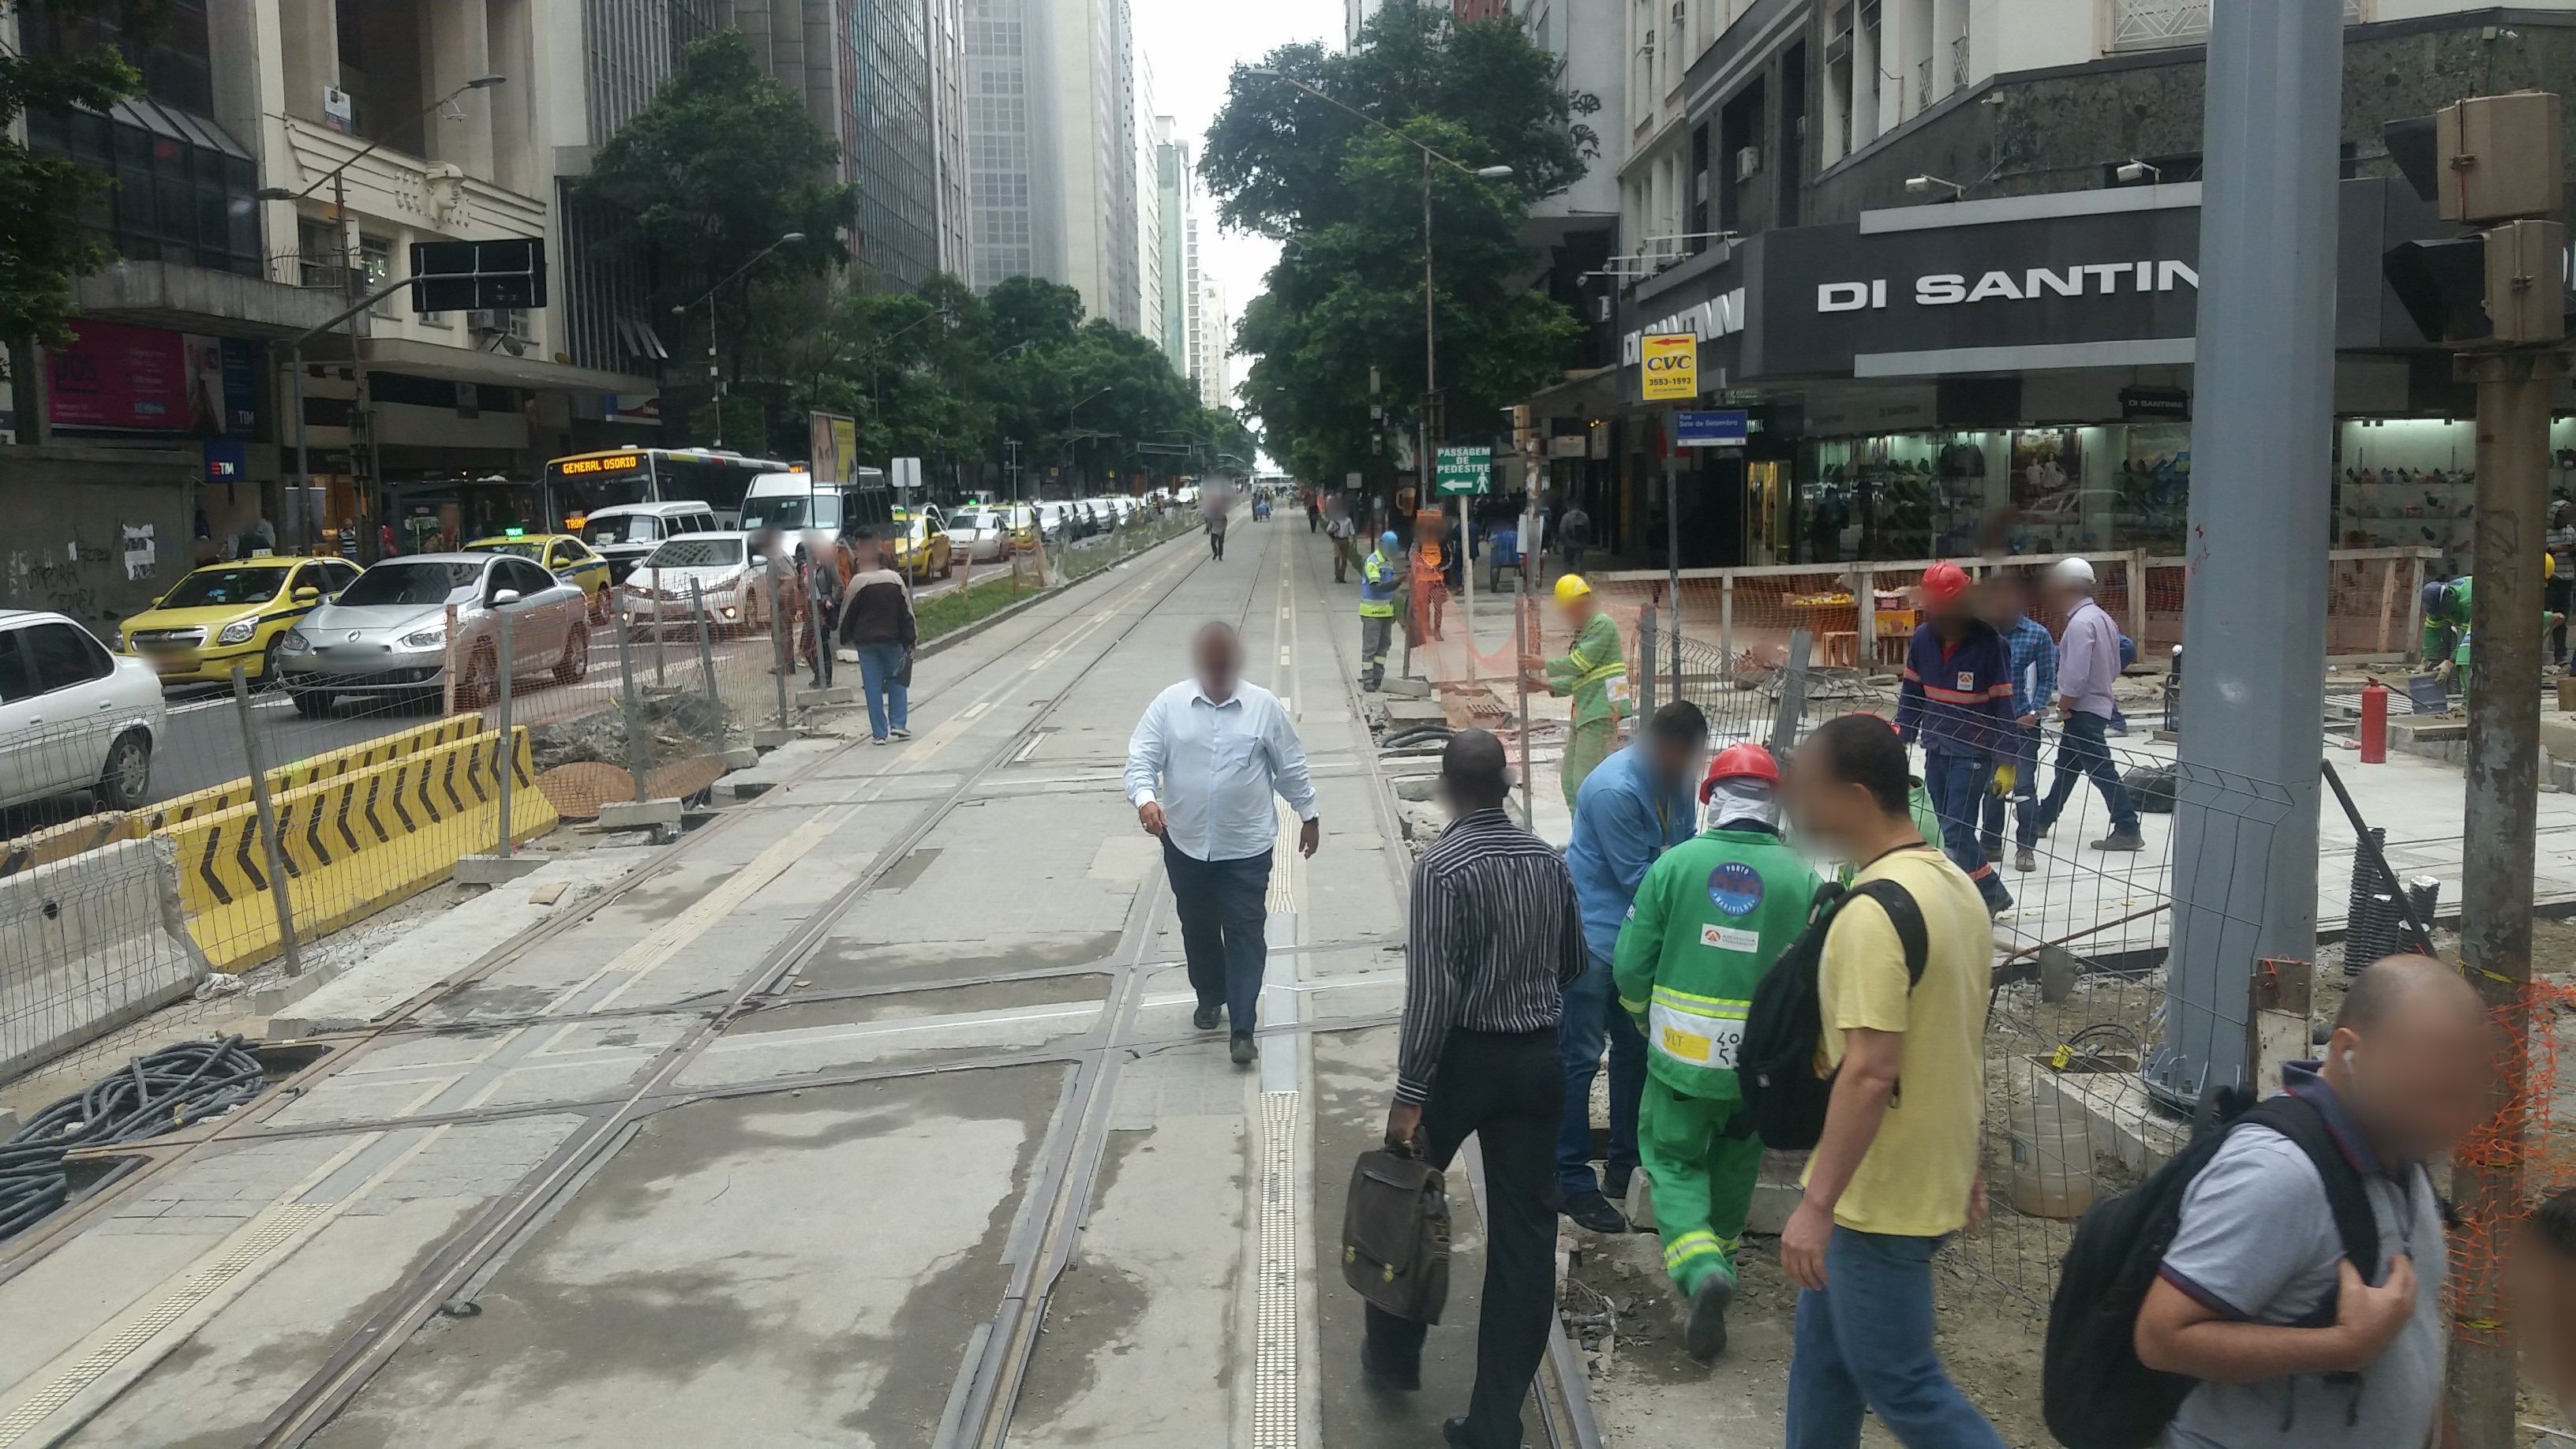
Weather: clear
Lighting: day
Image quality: good
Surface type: walking surface
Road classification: footway
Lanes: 3
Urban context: urban centre
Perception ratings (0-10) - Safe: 4.12, Lively: 5.02, Beautiful: 4.24, Boring: 1.6, Depressing: 4.88, Wealthy: 4.44